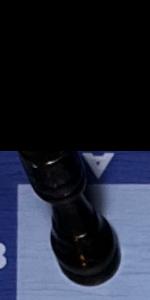
Label: Rook_Black